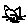
Label: cat